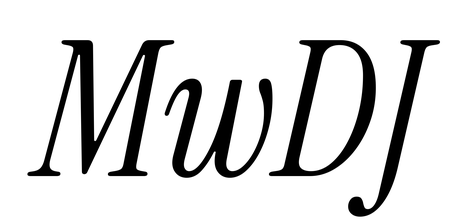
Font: InstrumentSerif-Italic